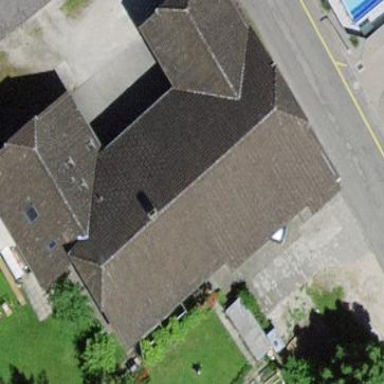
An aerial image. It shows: Farm building.